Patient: sex M, age 61
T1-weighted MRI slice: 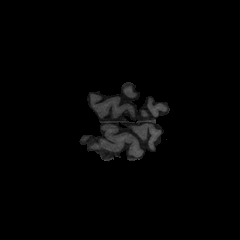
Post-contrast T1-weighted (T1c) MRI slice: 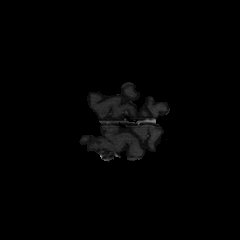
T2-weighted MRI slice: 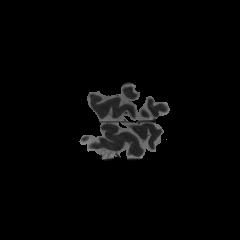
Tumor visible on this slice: no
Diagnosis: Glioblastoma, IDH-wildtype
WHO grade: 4